Aerial crown-view tile of a tropical tree (Barro Colorado Island, Panama), acquired 20250512:
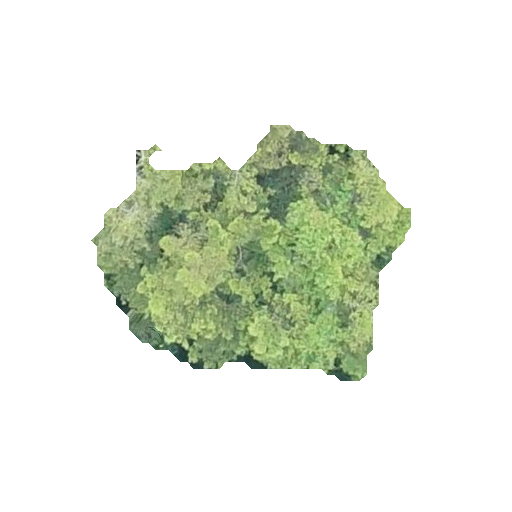
Species: Terminalia amazonia
GBIF accepted scientific name: Terminalia amazonica
Crown area: 81.778 m²